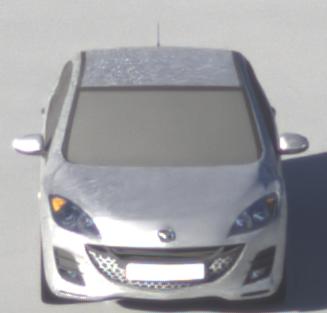
Make: Mazda
Model: 3 1.6
Detailed model: 3 (BL)
Model produced from: 2009/05
Model produced until: 2010/12
Doors: 5
Color: white
Road condition: dry road
Daytime: sunrise or sunset
Contrast: medium contrast